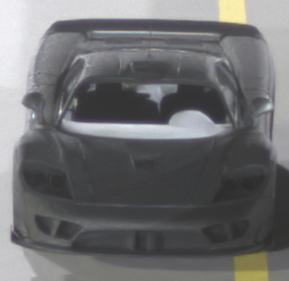
Make: Saleen
Model: S7
Detailed model: -
Model produced from: 2000
Model produced until: 2008
Doors: 2
Color: gray
Road condition: dry road
Daytime: night
Contrast: high contrast